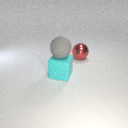
large cyan rubber cube to the left of large red metal sphere